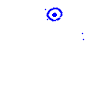
Particle: pion